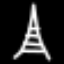
Label: The Eiffel Tower